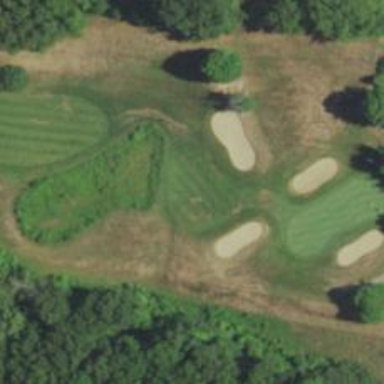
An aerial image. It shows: Golf hole.